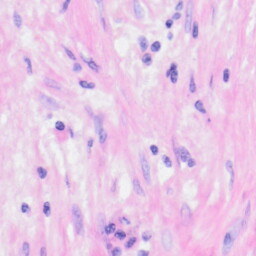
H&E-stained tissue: Kidney